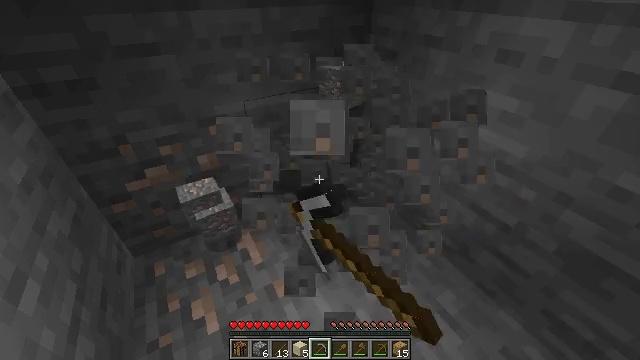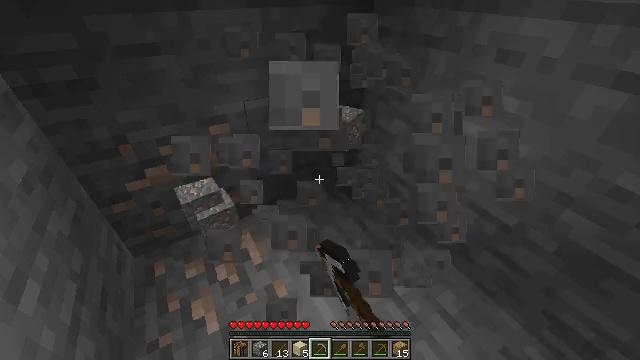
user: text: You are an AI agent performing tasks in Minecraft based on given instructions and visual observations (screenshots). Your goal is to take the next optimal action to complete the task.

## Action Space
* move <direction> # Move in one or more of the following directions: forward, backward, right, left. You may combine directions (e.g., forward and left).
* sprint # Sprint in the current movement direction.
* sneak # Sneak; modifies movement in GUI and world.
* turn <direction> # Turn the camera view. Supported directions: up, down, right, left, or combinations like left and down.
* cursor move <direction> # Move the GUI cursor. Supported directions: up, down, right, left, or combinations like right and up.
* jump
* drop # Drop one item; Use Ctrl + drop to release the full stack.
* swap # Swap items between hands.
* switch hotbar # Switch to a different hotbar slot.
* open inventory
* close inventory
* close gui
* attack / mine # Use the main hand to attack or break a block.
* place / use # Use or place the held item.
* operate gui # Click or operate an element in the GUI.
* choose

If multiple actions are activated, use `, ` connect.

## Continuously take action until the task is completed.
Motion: motion action
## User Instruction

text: Find iron ore and break it.
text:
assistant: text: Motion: attack / mine
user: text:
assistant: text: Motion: attack / mine